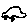
Label: car